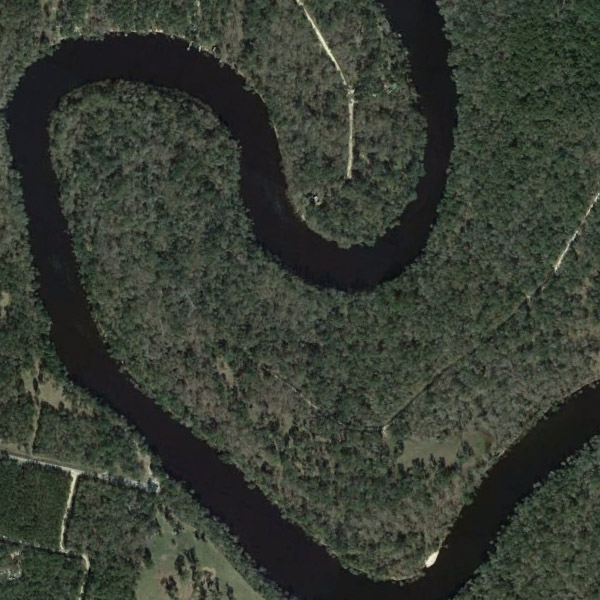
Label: River